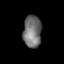
Tissue: prostate
Cell type: T cells
Senescence score: 0.7226
Nuclear area (px): 574
Mean DAPI intensity: 113.138